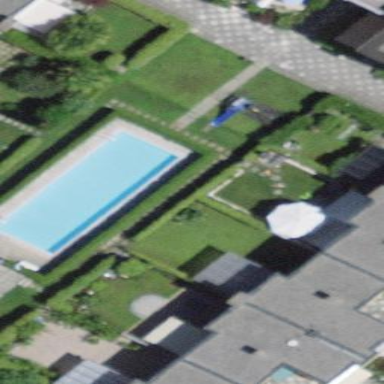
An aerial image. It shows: Swimming pool located in leisure land.